Chest X-ray:
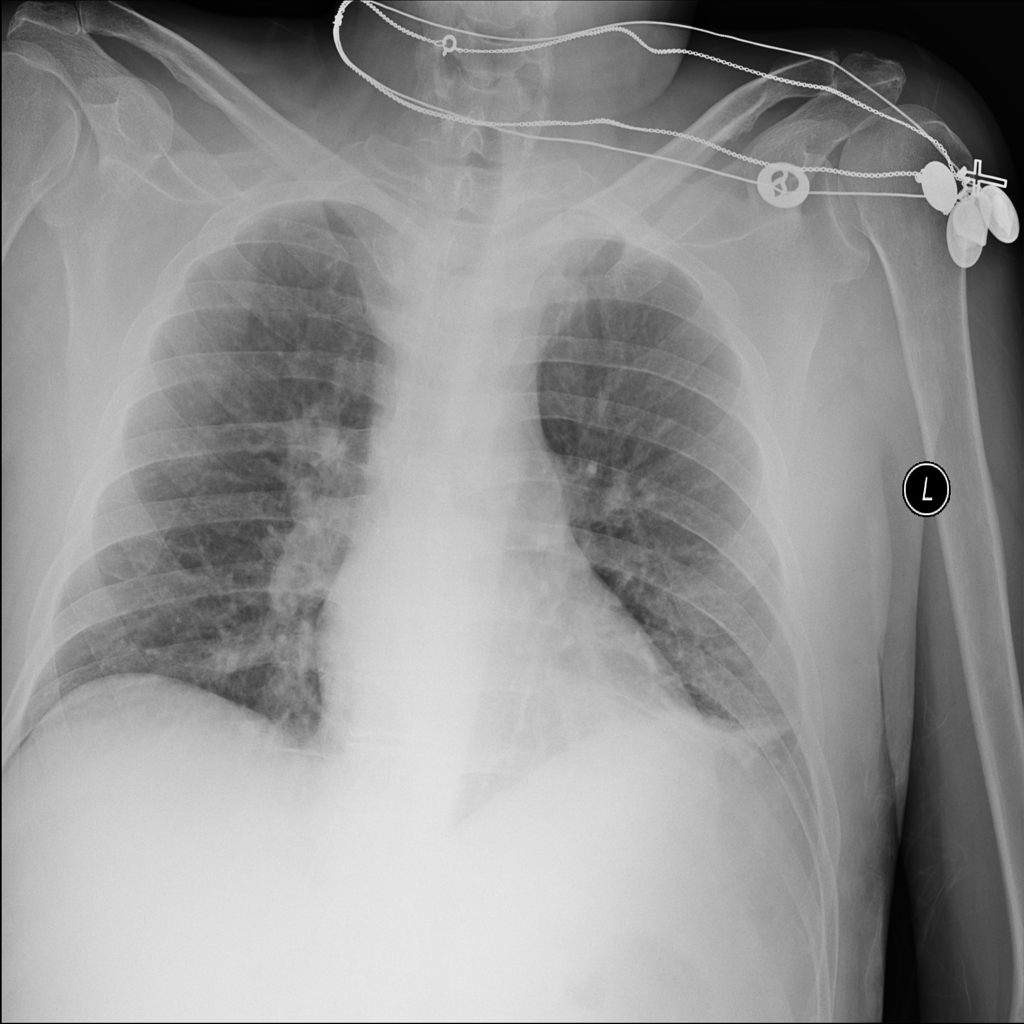
Findings: Atelectasis
No abnormal finding: no